Question: I'm having problems when decoding imagens in Lollipop devices.
The picture below shows a "testing app", that decodes 4 png files.
Left = kitkat 4.4.4, Right = lollypop (5.0.1)
Both in same device type: MOTO G 2nd Generation.

:
'''
Options options = new BitmapFactory.Options();
options.inPreferredConfig = Bitmap.Config.ARGB_8888;
options.inDither = true;
options.inScaled = true;
options.inDensity = 160;
options.inTargetDensity = 320;
Bitmap bmp = BitmapFactory.decodeStream(new ByteArrayInputStream(imageAsBytes), null, options);
'''
'''
Density......: 2
ScaledDensity: 2
DensityDPI...: 320
Size.........: 720x1184
'''
I've found any explanation in the web.
Anyone can point me why this is happening?
As it's happening only with lollipop + TargetDensity = 320 + Density = 160, I did the following workaround:
'''
if ((android.os.Build.VERSION.SDK_INT >= 21) && (options.inTargetDensity == 320) && (options.inDensity = 160))
{
options.inDensity = options.inTargetDensity;
}
'''
But I really appreciate some tips to figer it out what's going on...
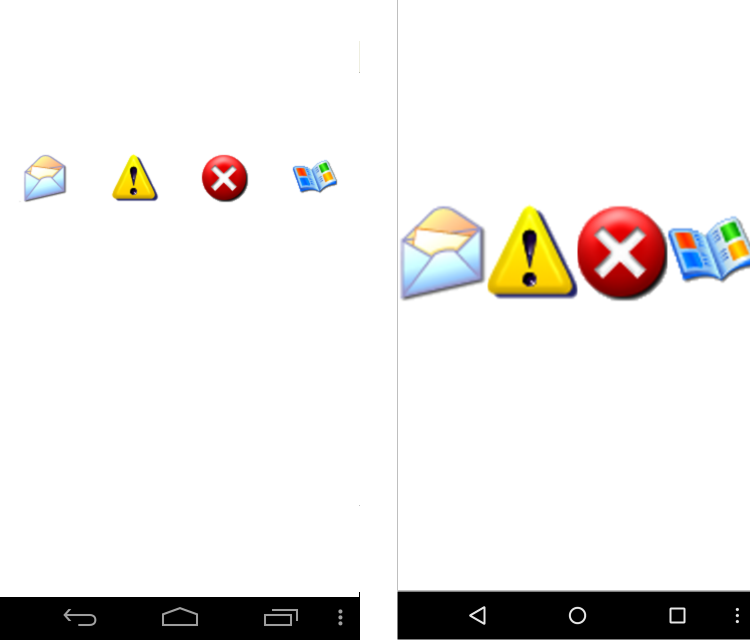
Answer: bellow the Solution in my case was (to add setDensity and to use the new BitmapDrawable that looks on Density). Hope it also helps u too. (btw. this 2 lines, did cost me 3 Days :)
'''
final Bitmap output = Bitmap.createBitmap(44, 65, Bitmap.Config.ARGB_8888);
/*NEW -> */ output.setDensity(320);
final Canvas canvas = new Canvas(output);
final int color = Color.RED;
final Paint paint = new Paint();
// BitmapDrawable bmd = new BitmapDrawable(output);
/*Change into*/
BitmapDrawable bmd = new BitmapDrawable(Resources.getSystem(),output);
'''